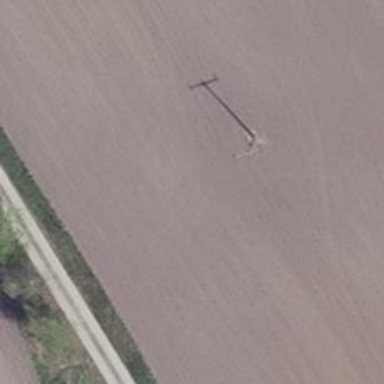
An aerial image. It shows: Minor power line.